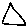
Label: triangle